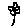
Label: flower